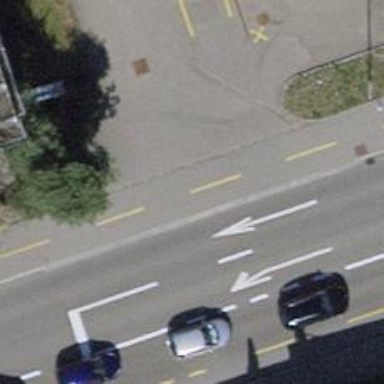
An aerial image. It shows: Asphalt path with sidewalk. The cycleway and footway surfaces are also asphalt.